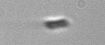
Label: Bacillariophyceae